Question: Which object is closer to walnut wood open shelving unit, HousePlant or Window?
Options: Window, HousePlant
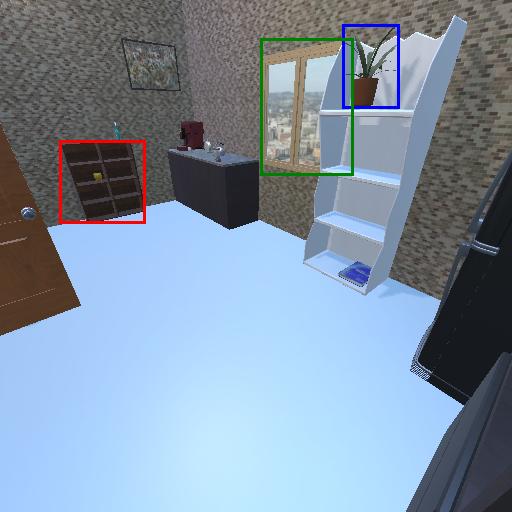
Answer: Window